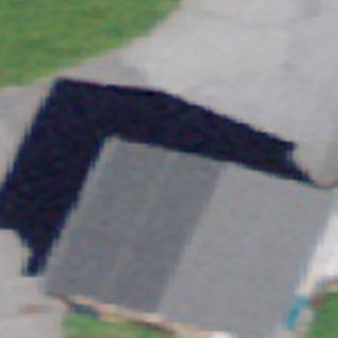
Label: other